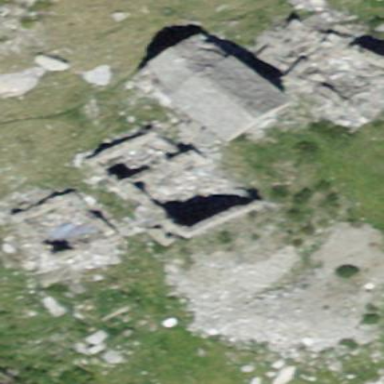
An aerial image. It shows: View of historic ruins.